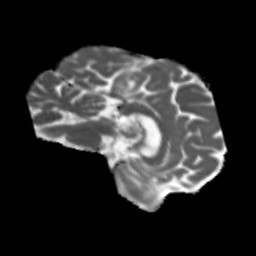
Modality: MD
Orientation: sagittal
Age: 63
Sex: female
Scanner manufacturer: siemens
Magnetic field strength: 3 T
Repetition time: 5.47 s
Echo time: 0.0854 s